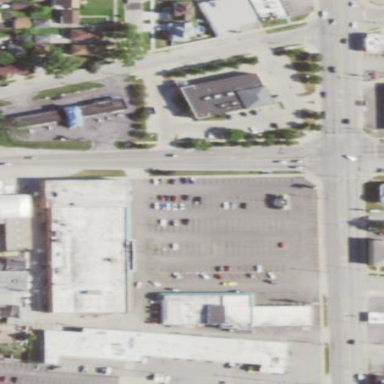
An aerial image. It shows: Retail area.